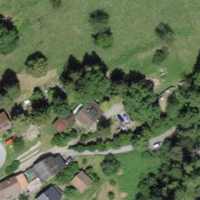
EUNIS habitat code: 24
Species observed at this site:
Impatiens balfourii